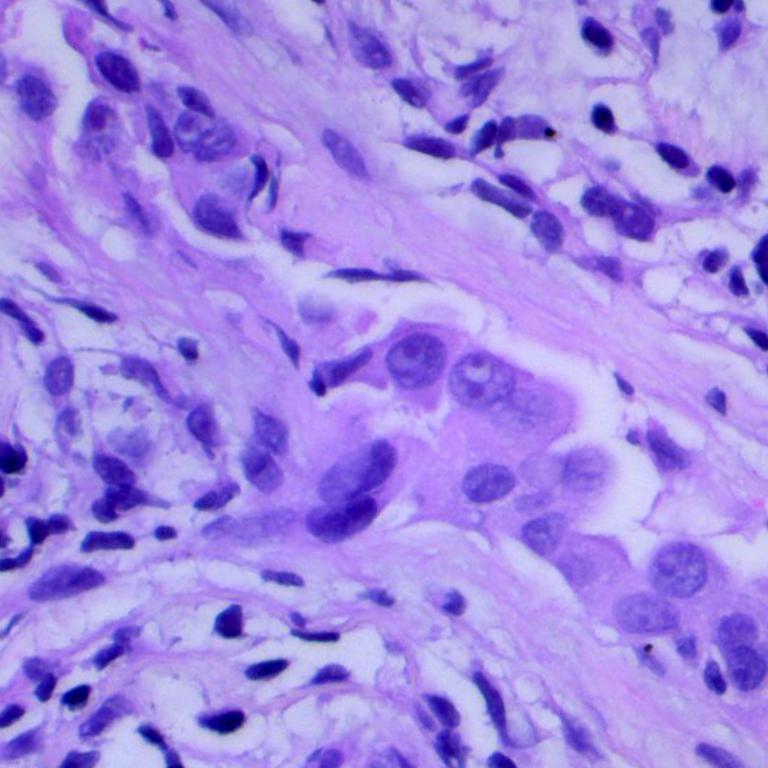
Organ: lung
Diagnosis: adenocarcinomas